高一 · 立体几何学
如图, 在正方体 $A B C D-A_{1} B_{1} C_{1} D_{1}$ 中, $M, N, P$ 分别是 $C_{1} D_{1}, B C, A_{1} D_{1}$ 的中点,则下列命题正确的是 ( )

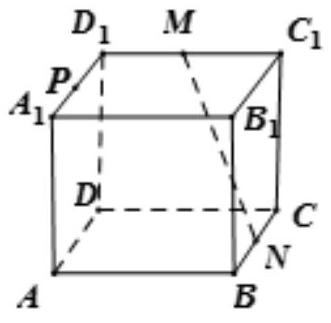
$M N / / A P$
B. $M N / / B D_{1}$
C. $M N / /$ 平面 $B B_{1} D_{1} D$
D. $M N / /$ 平面 $B D P$
答案: C
解析: 分析: 记 $\mathrm{AC} \cap \mathrm{BD}=\mathrm{O}$, 则 $\mathrm{MN} / / \mathrm{OD}_{1}$, 利用线面平行的判定可得 $\mathrm{MN} / /$ 平面 $\mathrm{BD}_{1} \mathrm{D}$.

详解:

A: $M N$ 和 $A P$ 是异面直线, 故选项不正确;

B: $M N$ 和 $B D_{1}$ 是异面直线, 故选项不正确;

$\mathrm{C}:$ 记 $\mathrm{AC \cap BD}=\mathrm{O}$.

$\because$ 正方体 $\mathrm{ABCD}-\mathrm{A}_{1} \mathrm{~B}_{1} \mathrm{C}_{1} \mathrm{D}_{1}$ 中, $\mathrm{M}, \mathrm{N}$ 分别 $\mathrm{C}_{1} \mathrm{D}_{1}, \mathrm{BC}$ 是的中点,

$\therefore \mathrm{ON} / / \mathrm{D}_{1} \mathrm{M} / / \mathrm{CD}, \mathrm{ON}=\mathrm{D}_{1} \mathrm{M}=\frac{1}{2} \mathrm{CD}$,

$\therefore \mathrm{MNOD}_{1}$ 为平行四边形,

$\therefore \mathrm{MN} / / \mathrm{OD}_{1}$,

$\because \mathrm{MN}$ 平面 $\mathrm{BD}_{1} \mathrm{D}, \mathrm{OD}_{1} \subset$ 平面 $\mathrm{BD}_{1} \mathrm{D}$,

$\therefore \mathrm{MN} / /$ 平面 $\mathrm{BD}_{1} \mathrm{D}$.

$\mathrm{D}$ : 由 $\mathrm{C}$ 知 $M N / /$ 平面 $B B_{1} D_{1} D$, 而面 $B B_{1} D_{1} D$ 和面 $B D P$ 相交, 故选项不正确;

故答案为 C.

点睛: 这个题目考查了空间中点线面的位置关系, 对于这种题目的判断一般是利用课本中的定理和性质进行排除, 判断.还可以画出样图进行判断, 利用常见的立体图形, 将点线面放入特殊图形, 进行直观判断.